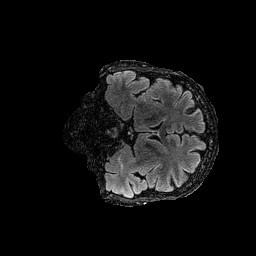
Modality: FLAIR
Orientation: coronal
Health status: ill
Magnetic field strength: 3 T